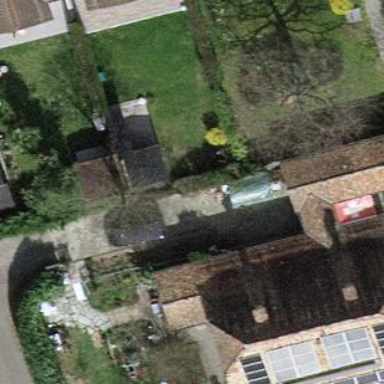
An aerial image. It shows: Garden enclosed by fence.